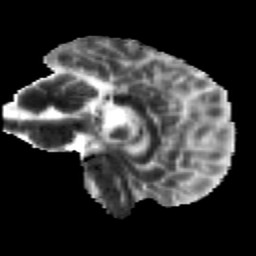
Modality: MD
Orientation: sagittal
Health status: healthy
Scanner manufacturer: siemens
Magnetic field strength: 3 T
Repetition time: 12 s
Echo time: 0.092 s